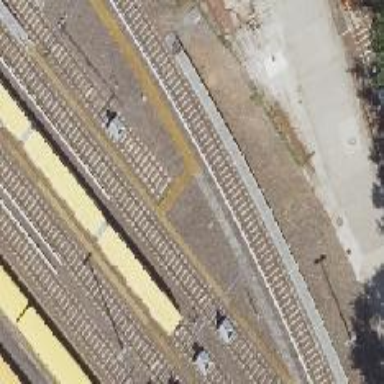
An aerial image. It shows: Yard serving as bottom electrified rail for trains.